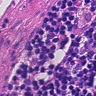
Metastatic tissue present: no